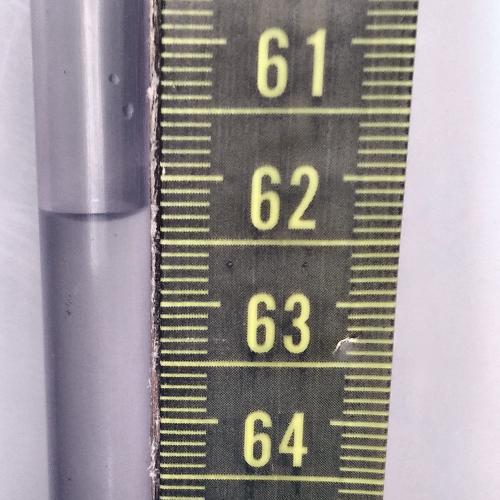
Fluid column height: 62.3 cm